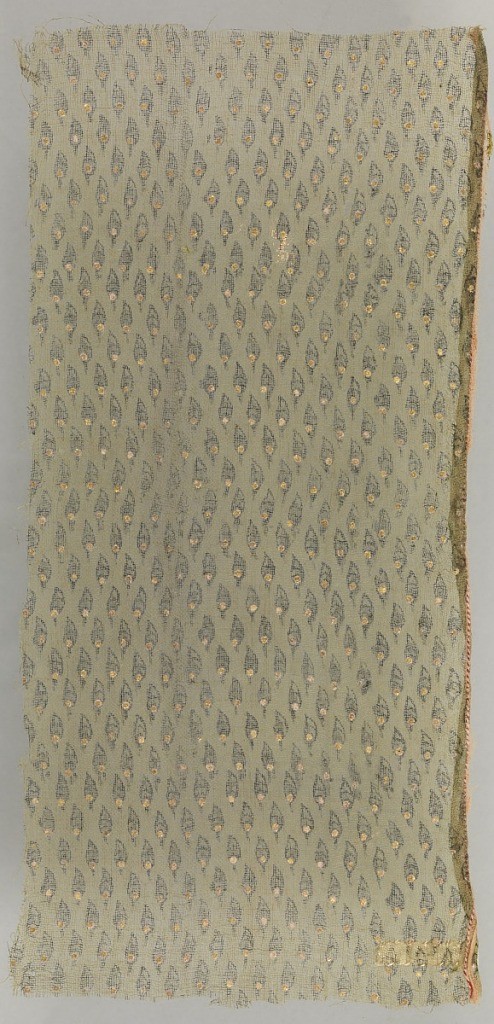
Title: Fragment
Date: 17th–18th century
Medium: cotton Technique: printed or painted on plain weave with dye, gold powder on wax or gum base
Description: Close-set diagonal repeat of small, pointed leaf outlined in black and decorated with gold dot in lower part, above tiny stem; on dull yellow-green ground.